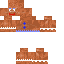
A female skeleton skin with dark skin, wearing ginger bald dressed in a red robe top and brown pants, featuring a closed mouth.